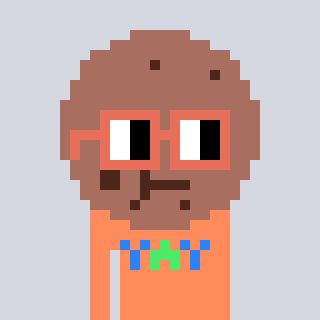
a pixel art character with square orange glasses, a cookie-shaped head and a peachy-colored body on a cool background